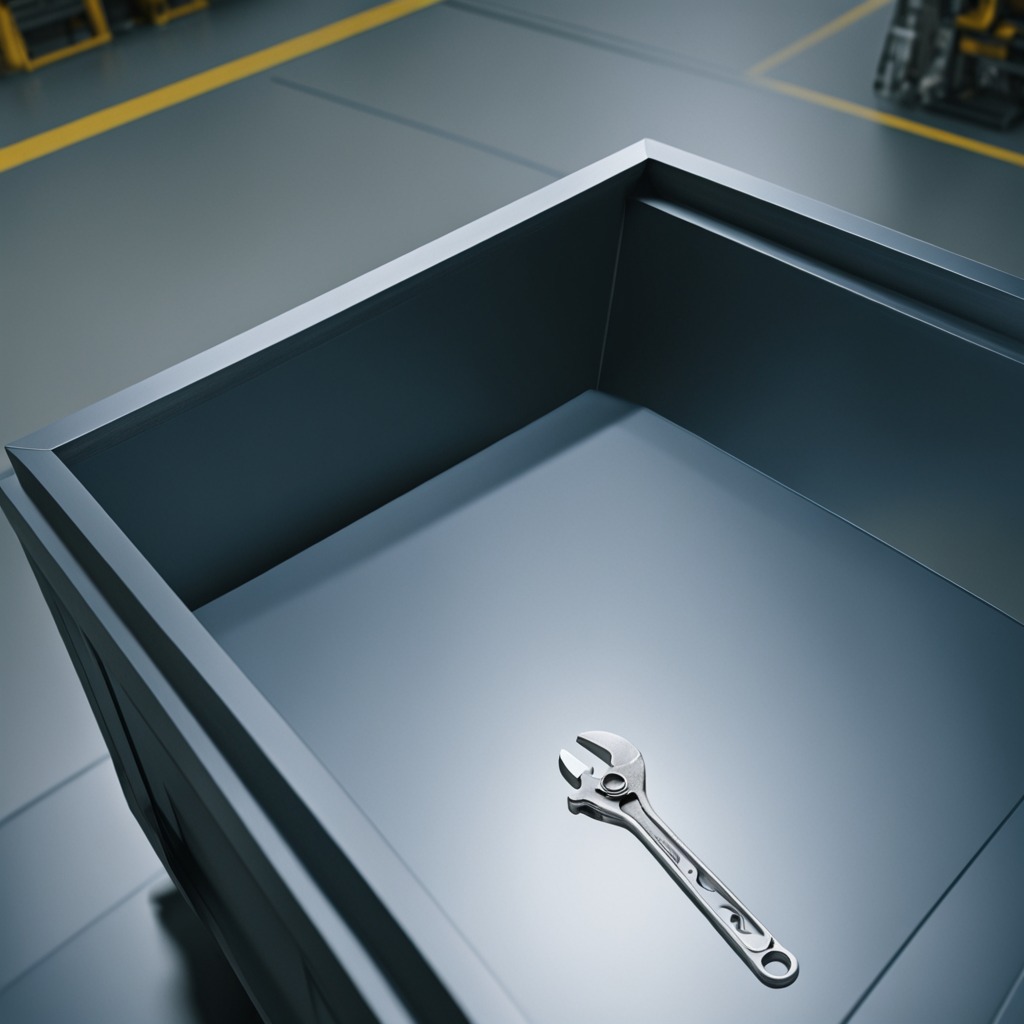
A wrench is lying on the toolbox surface in an airplane hangar workshop 8K.